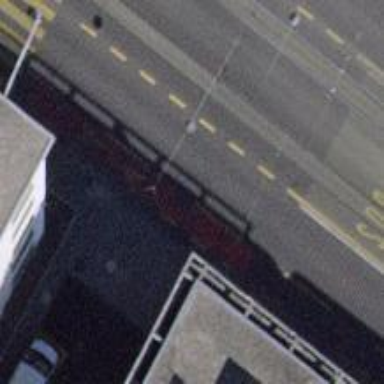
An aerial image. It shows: Road with traffic signals.